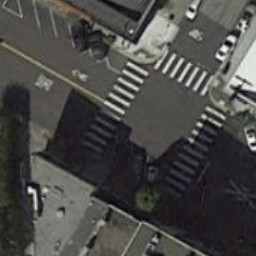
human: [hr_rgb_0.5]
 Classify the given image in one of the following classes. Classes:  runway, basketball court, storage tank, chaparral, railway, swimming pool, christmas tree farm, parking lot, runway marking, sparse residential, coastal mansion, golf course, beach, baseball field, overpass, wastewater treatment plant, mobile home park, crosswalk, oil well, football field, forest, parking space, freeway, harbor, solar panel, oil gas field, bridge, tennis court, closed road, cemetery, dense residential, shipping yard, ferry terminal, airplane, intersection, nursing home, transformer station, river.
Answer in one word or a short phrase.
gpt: crosswalk